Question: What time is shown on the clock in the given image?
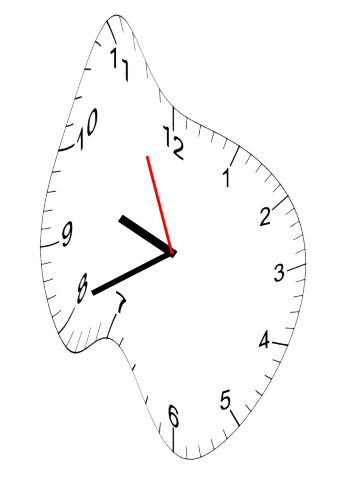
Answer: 09:40:56